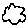
Label: cloud